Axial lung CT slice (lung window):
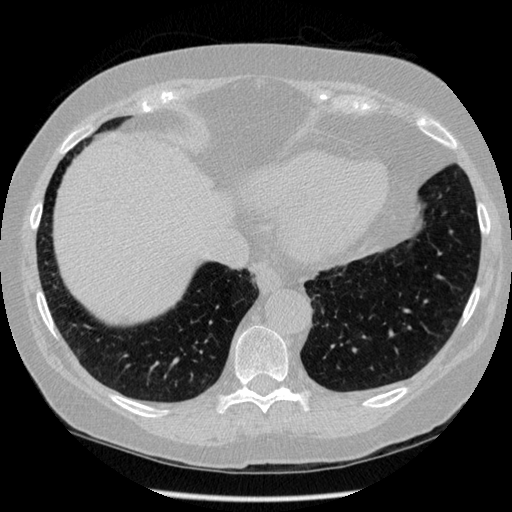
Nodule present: no